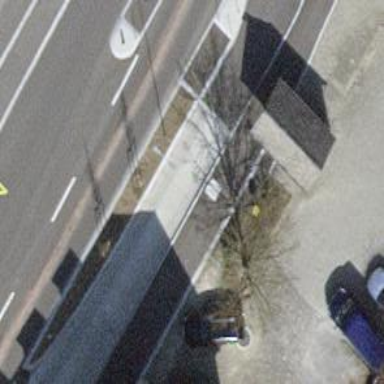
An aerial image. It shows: Bus stop with designated stop position for public transport.